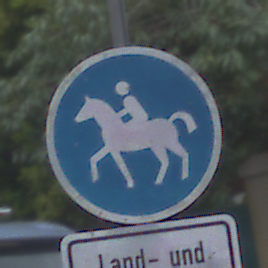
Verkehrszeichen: Reitweg
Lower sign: BesondereFahrzeugeUndTransportgueter8
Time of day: MorningAfternoon
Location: Outdoor (Urban)
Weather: Overcast
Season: NotSpecified
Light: Natural